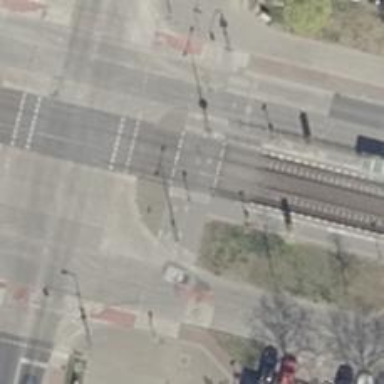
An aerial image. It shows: Footway located on traffic island.